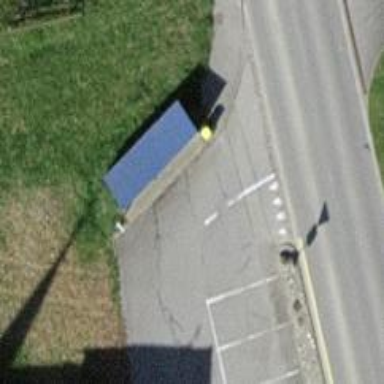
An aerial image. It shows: Public transport stop position.